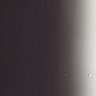
Metastatic tissue present: no